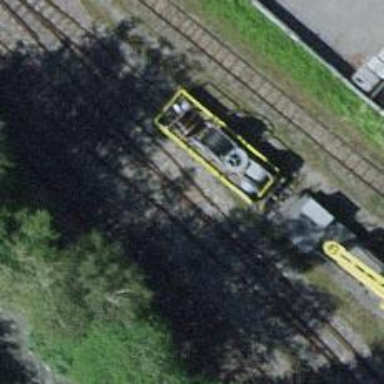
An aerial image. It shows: Narrow-gauge railway with one track serving as spur.